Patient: sex M, age 60
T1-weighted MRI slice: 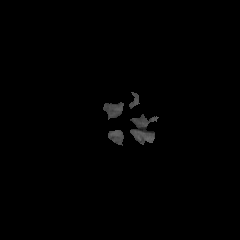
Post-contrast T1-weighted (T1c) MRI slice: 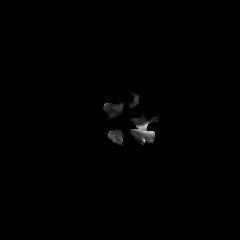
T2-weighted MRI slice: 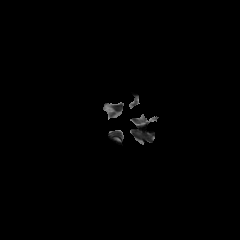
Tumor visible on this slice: no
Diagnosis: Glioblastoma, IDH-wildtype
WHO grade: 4